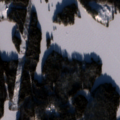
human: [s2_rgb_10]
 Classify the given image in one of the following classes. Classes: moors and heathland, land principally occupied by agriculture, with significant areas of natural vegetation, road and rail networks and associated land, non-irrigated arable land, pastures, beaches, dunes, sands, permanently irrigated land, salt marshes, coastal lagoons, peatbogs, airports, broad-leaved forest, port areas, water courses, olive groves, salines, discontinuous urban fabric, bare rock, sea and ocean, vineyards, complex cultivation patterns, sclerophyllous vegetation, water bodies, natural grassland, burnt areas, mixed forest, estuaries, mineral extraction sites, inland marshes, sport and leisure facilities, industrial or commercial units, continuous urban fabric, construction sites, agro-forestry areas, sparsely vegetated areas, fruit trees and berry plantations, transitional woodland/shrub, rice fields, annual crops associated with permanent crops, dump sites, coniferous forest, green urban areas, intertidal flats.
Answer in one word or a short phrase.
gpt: coniferous forest, mixed forest, water bodies